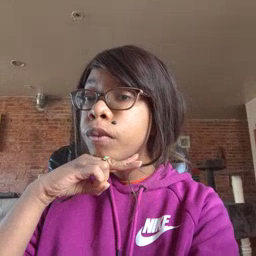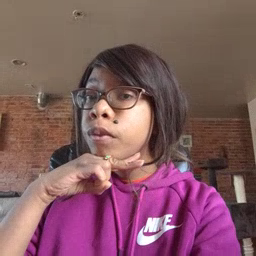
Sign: frog